Question: I have a UIImage category method that does this:
'''
- (UIImage *)subimageInRect:(CGRect)rect {
CGImageRef imageRef = CGImageCreateWithImageInRect([self CGImage], rect);
UIImage *answer = [UIImage imageWithCGImage:imageRef];
CGImageRelease(imageRef);
return answer;
}
'''
And another category method that will dice a short, wide image (like a film strip) into N more evenly proportioned images (like frames), as follows:
'''
- (NSArray *)subimagesHorizontally:(NSInteger)count {
NSMutableArray *answer = [NSMutableArray arrayWithCapacity:count];
CGFloat width = self.size.width / count;
CGRect rect = CGRectMake(0.0, 0.0, width, self.size.height);
for (int i=0; i<count; i++) {
[answer addObject:[self subimageInRect:rect]];
rect = CGRectOffset(rect, width, 0.0);
}
return [NSArray arrayWithArray:answer];
}
'''
These are assigned the highlightedAnimationImages property of a UIImageView, several of which are contained in a table. (and handled in the standard fashion.. storyboarded prototype cells, tagged and accessed in the datasource using [cell viewWithTag:...]).
It functions fine, but leaks reports a leak as soon as the table loads. Can anyone help me spot what I'm doing wrong?

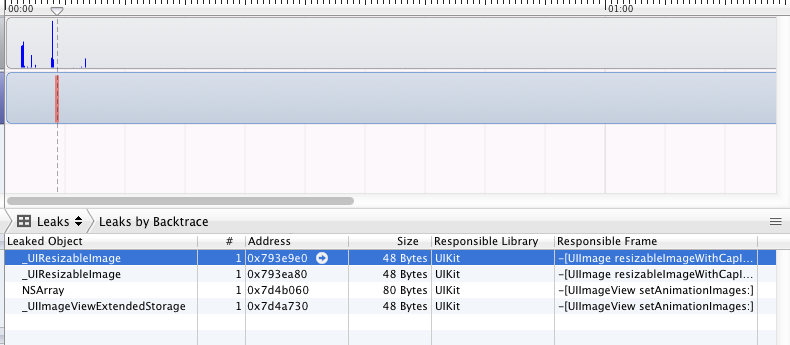
Answer: First of all, does not create images and doesn't call 'resizableImageWithCapInsets:', so the first two leaks are irrelevant to the code. Similarly, the last two leaks happen in '[UIImageView setAnimationImages]', which doesn't call. I would see if the leaks are still reported after you deallocate the image view. If the image view is in a reusable table view cell, that might well confuse Instruments. In fact, in that case the animation images could get deallocated only together with the table view itself.
In short, you should look into the relevant methods (by the way, Instruments can also show a stack trace where it thinks the leak happened). The code you posted is absolutely fine, ARC or not.